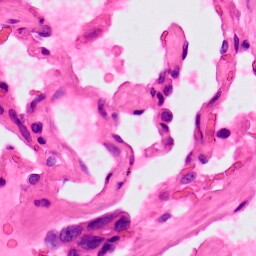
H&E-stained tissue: Lung